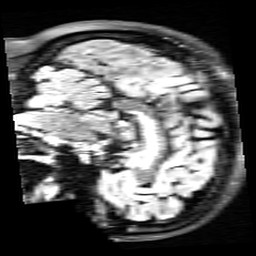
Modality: FLAIR
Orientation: sagittal
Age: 51
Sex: female
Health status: healthy
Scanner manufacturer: siemens
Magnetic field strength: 3 T
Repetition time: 9 s
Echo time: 0.088 s